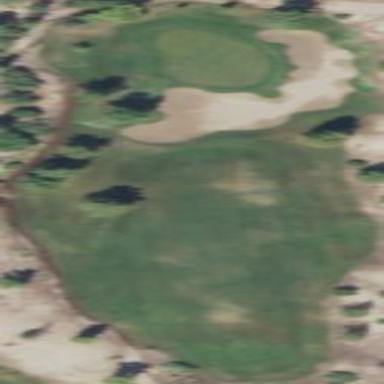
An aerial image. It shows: Rough area on grassy golf course.